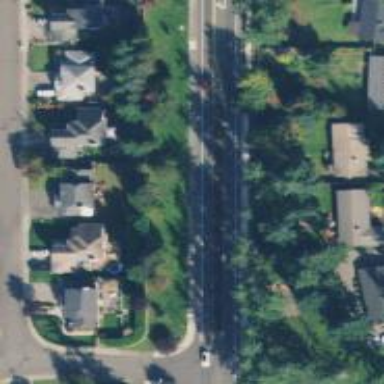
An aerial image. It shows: Tertiary road with asphalt surface and sidewalk on the left side.